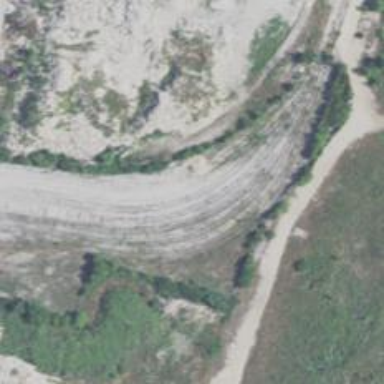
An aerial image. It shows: Disused railway yard.